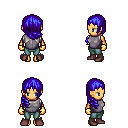
a pixel art fantasy rpg character, female body template, human, tanned skin, steel chest armor, teal pants, blue right-swept hairstyle, gold gloves, maroon shoes, four views (front, back, left, right), 2x2 character sprite sheet, small pixel art, hard edges, no anti-aliasing